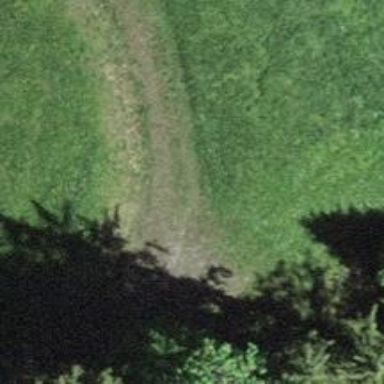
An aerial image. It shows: Track with very rough surface.